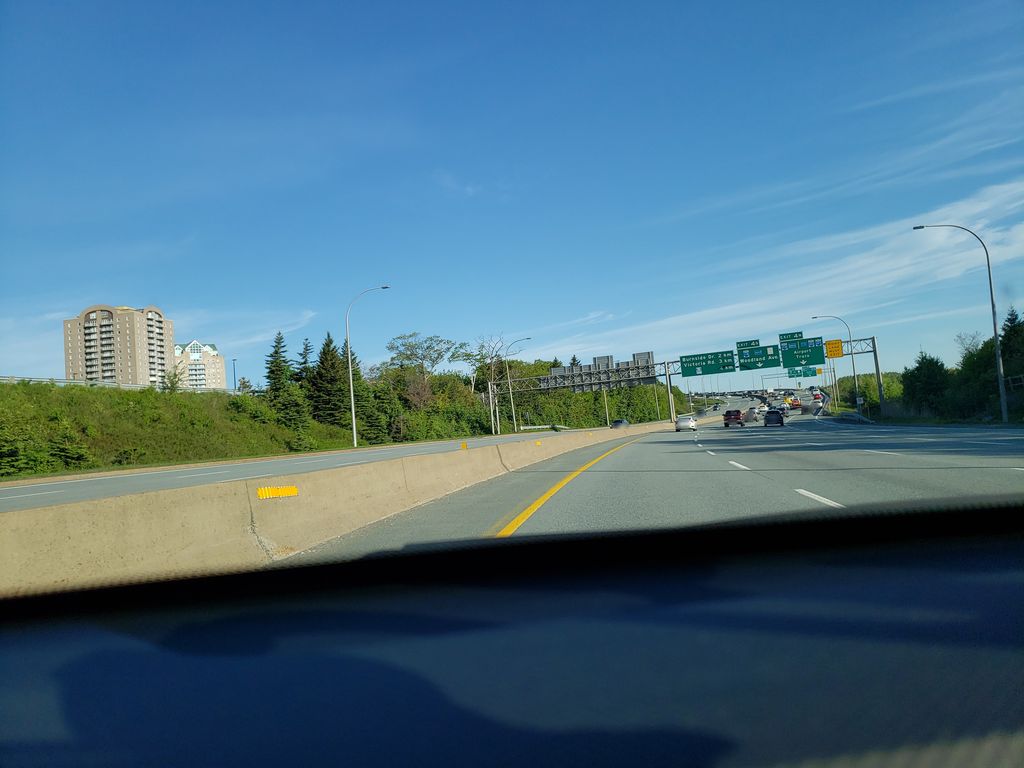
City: halifax